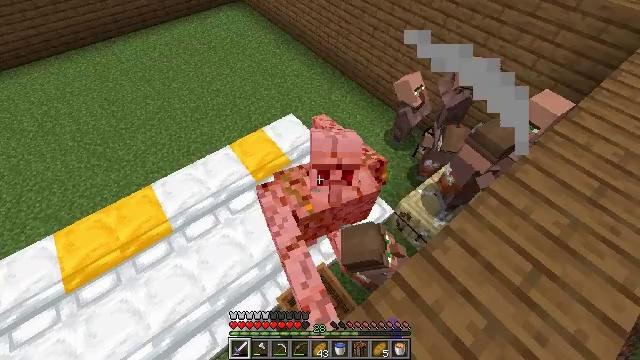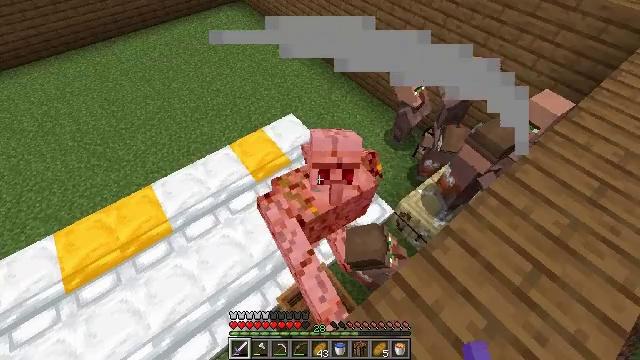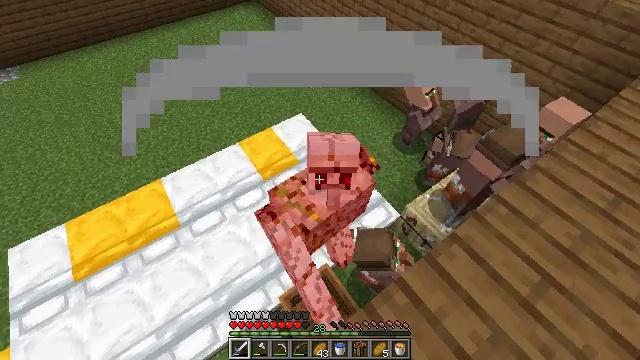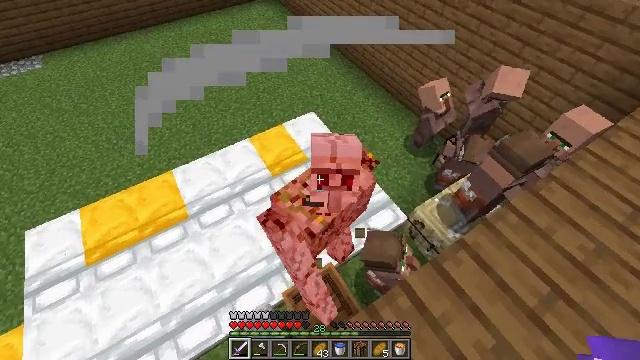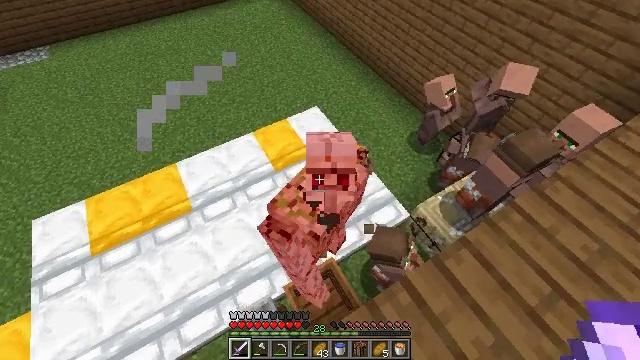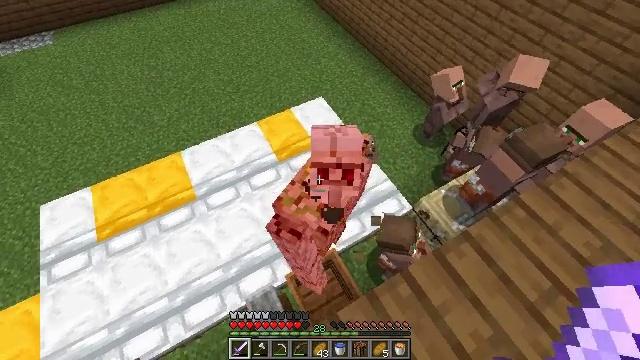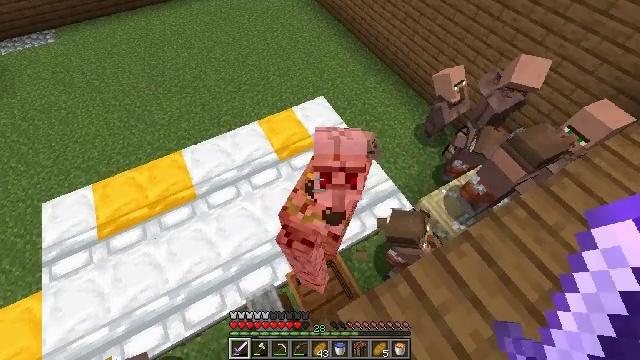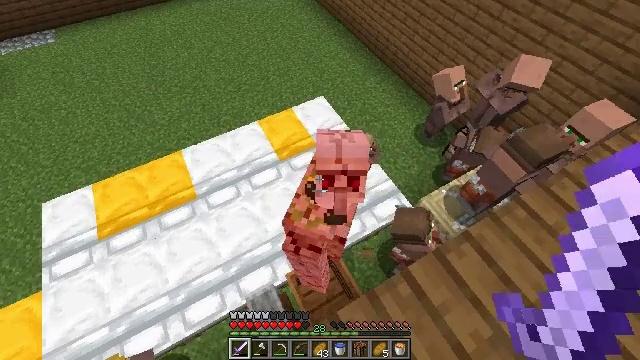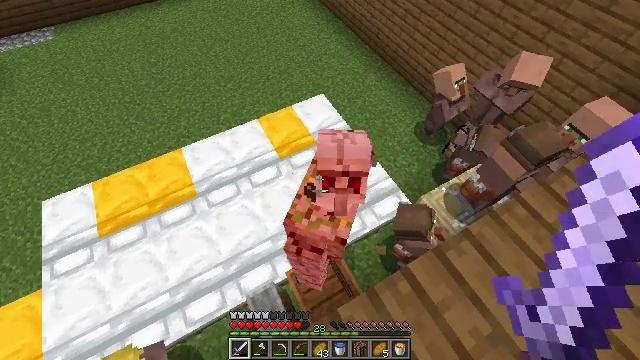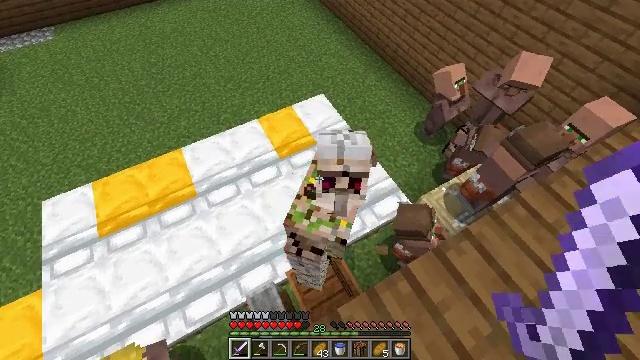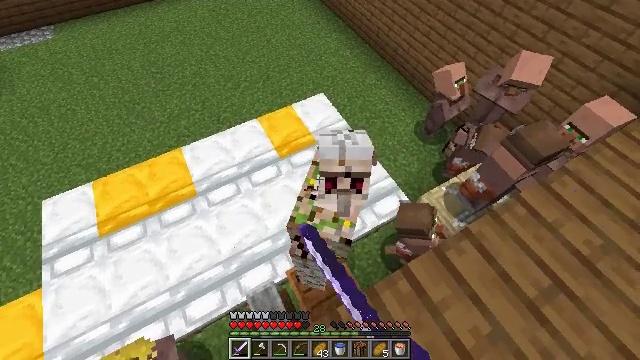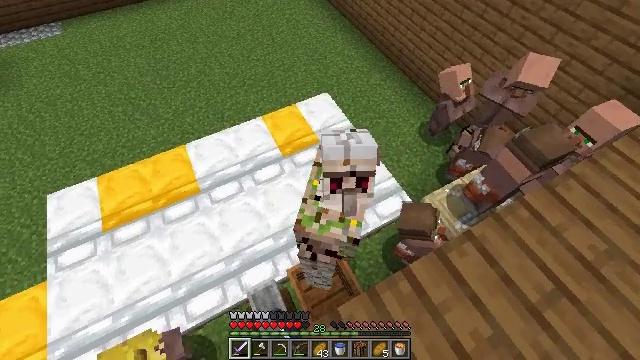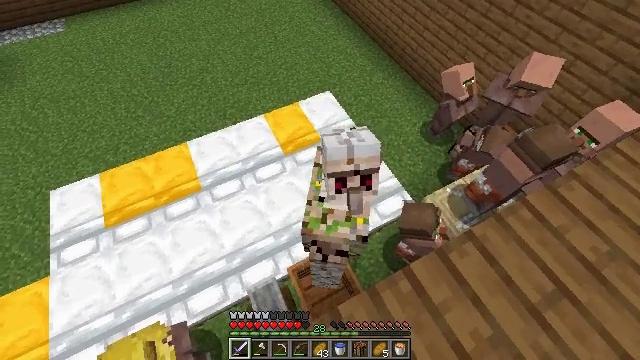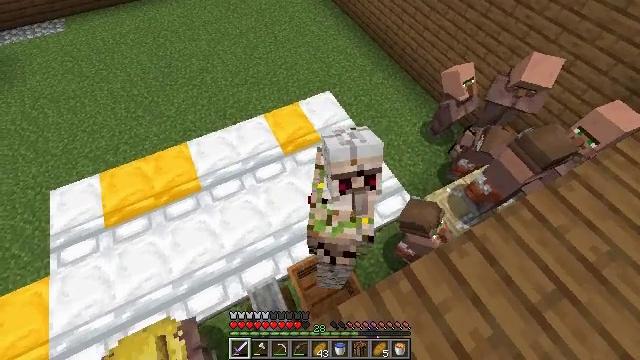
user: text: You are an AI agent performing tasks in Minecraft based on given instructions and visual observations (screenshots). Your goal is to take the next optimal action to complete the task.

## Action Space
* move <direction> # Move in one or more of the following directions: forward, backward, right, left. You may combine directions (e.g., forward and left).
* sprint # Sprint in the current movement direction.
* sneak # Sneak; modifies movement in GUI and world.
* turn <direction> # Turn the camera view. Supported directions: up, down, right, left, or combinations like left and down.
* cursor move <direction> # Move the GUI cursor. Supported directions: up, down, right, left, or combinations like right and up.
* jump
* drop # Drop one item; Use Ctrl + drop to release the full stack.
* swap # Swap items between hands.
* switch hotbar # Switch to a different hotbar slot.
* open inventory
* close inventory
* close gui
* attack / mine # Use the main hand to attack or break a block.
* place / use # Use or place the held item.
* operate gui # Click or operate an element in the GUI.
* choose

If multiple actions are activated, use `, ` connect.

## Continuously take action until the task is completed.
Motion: motion action
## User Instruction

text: Destroy the guardian.
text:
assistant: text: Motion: no_op
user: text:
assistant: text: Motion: turn left
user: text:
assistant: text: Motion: turn left
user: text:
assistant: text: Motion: turn left and down
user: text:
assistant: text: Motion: turn left and down
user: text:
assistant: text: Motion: no_op
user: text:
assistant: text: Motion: no_op
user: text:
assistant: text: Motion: no_op
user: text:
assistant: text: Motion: attack / mine
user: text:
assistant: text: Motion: attack / mine
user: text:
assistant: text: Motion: turn left
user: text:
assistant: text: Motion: no_op
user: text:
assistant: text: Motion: no_op
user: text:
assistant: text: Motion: no_op